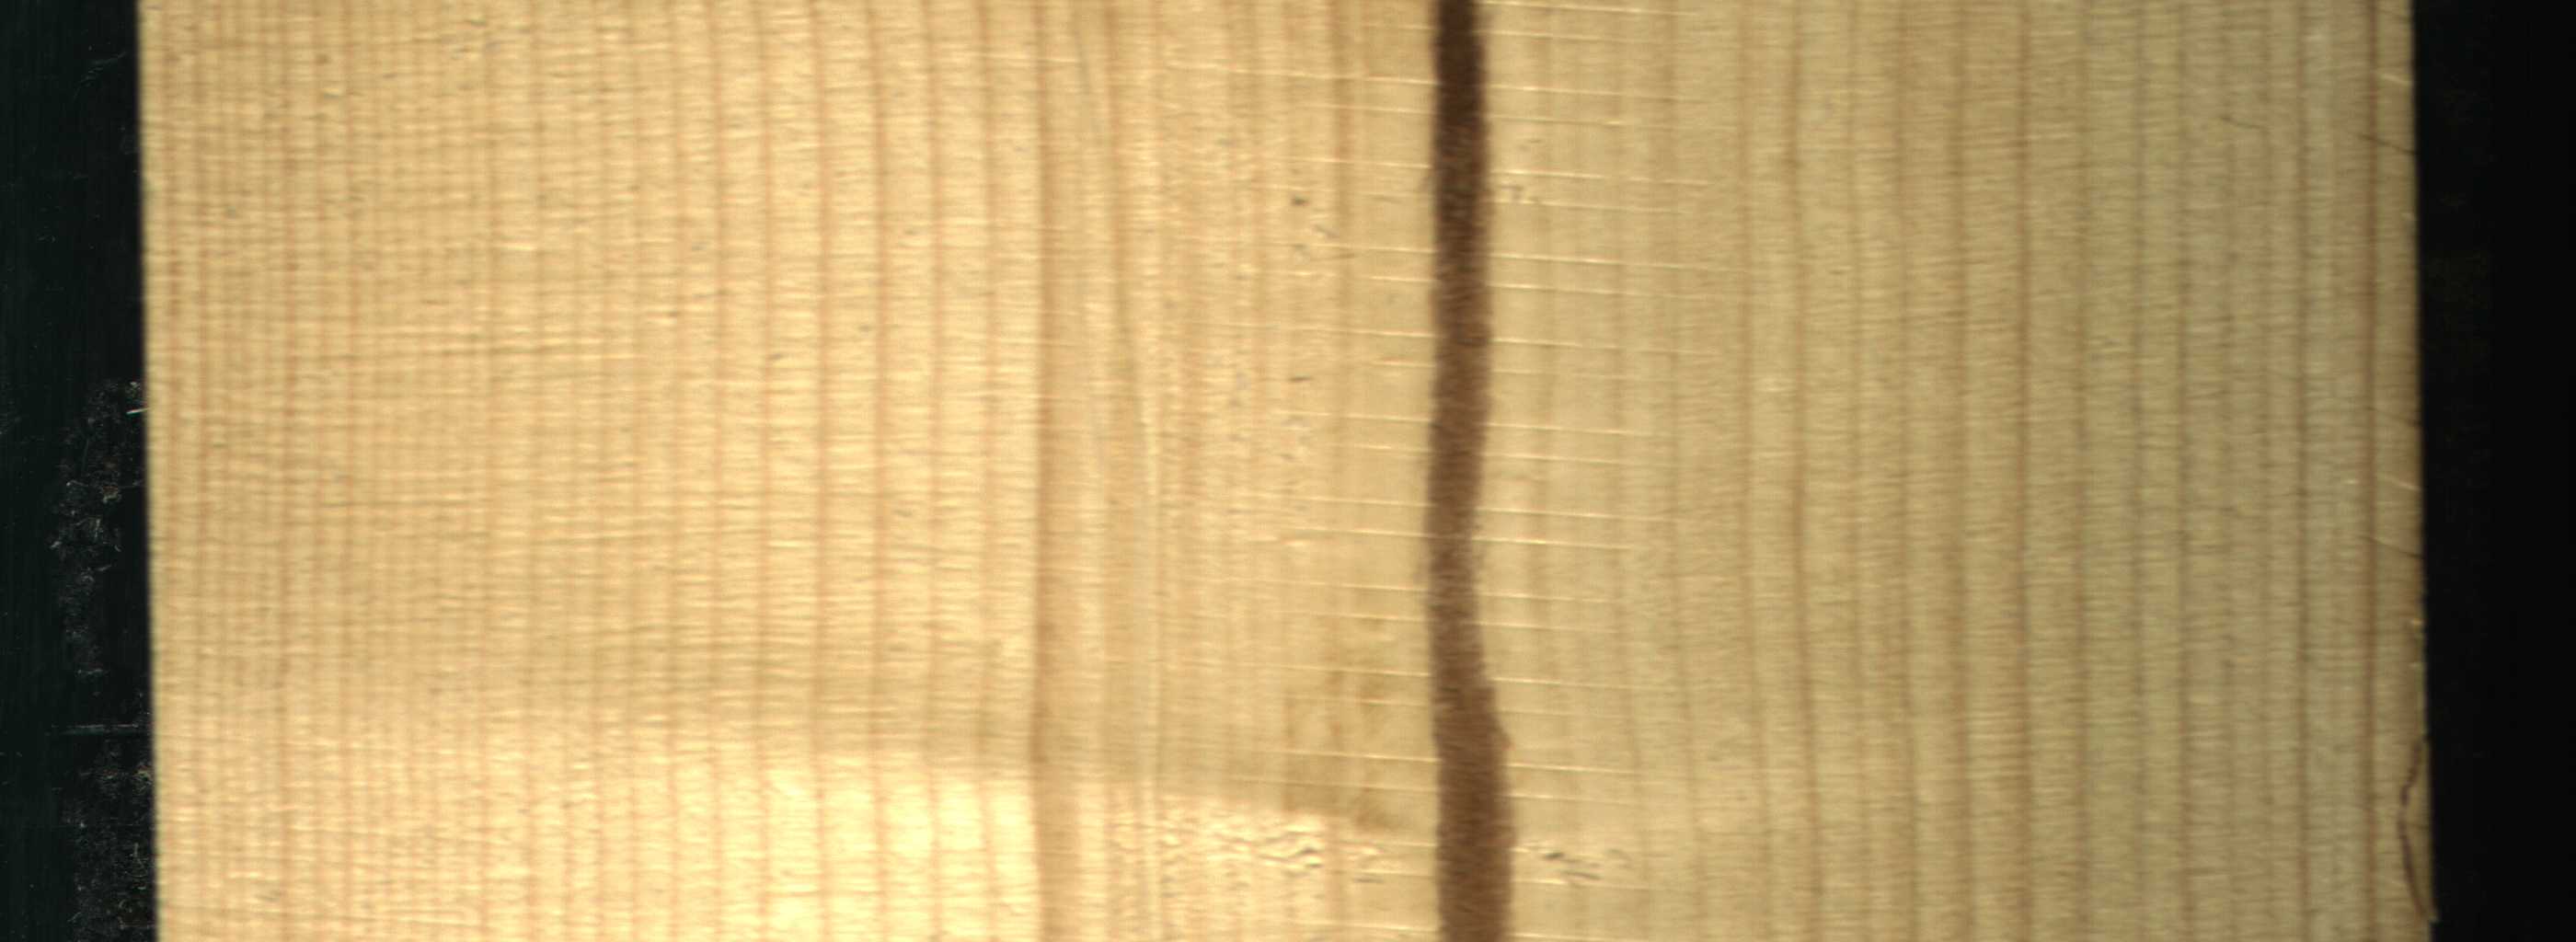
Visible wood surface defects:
Marrow